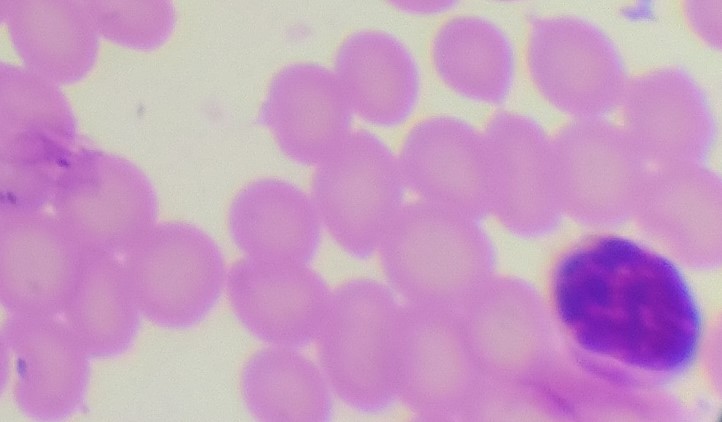
White blood cell type: Lymphocyte